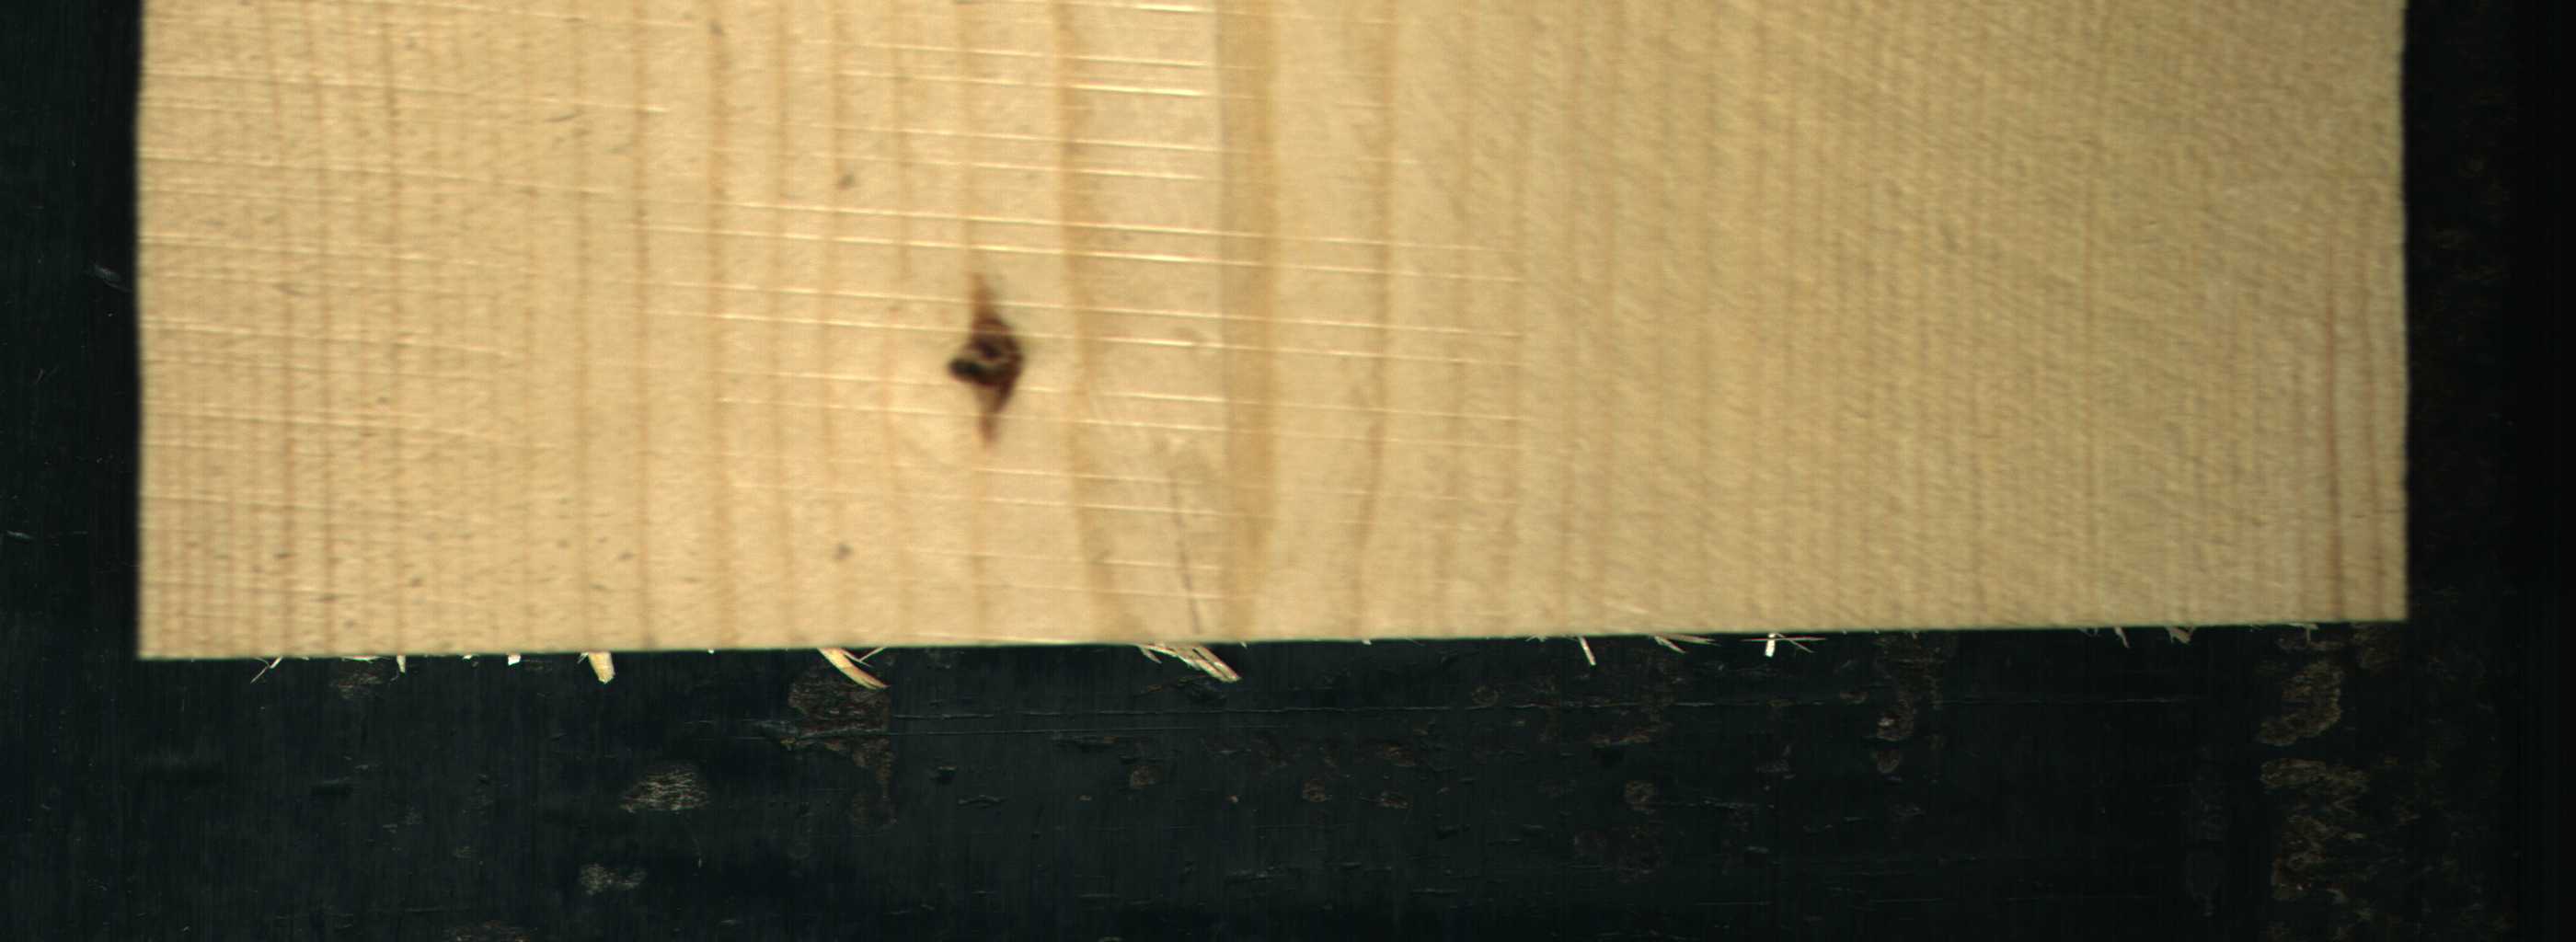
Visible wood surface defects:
Dead_Knot